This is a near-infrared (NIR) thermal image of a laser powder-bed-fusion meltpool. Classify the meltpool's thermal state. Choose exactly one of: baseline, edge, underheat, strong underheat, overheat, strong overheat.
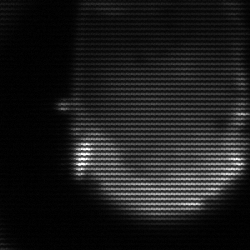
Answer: edge